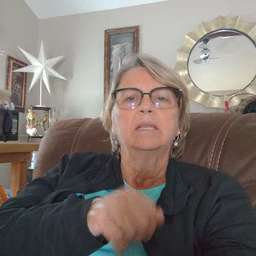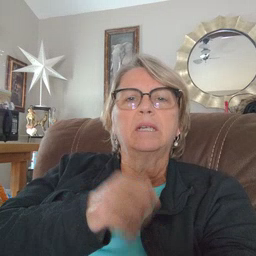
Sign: nuts